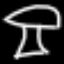
Label: mushroom